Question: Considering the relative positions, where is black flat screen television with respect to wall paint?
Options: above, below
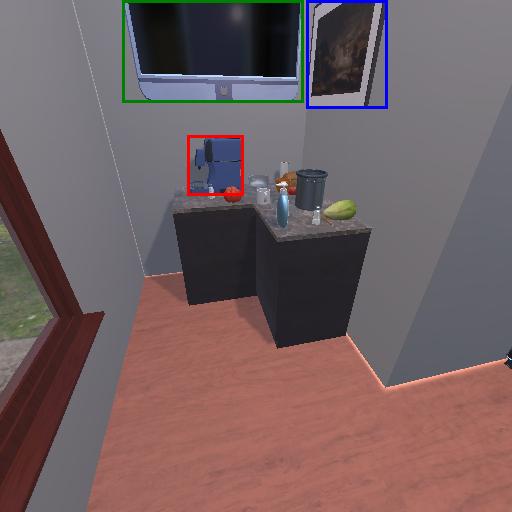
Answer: above